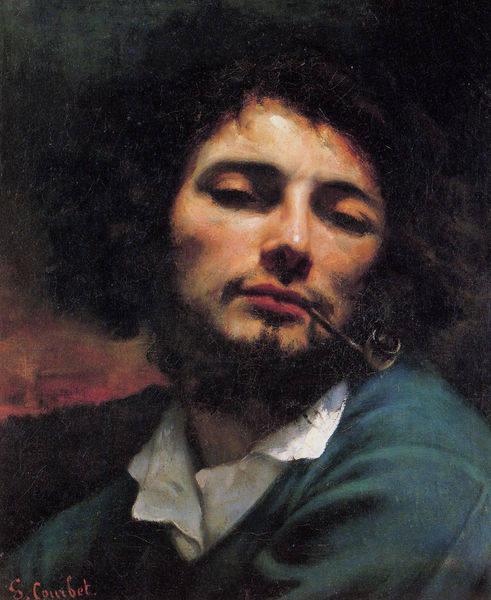
Titel: Self-Portrait: Man with Pipe, Selbstporträt: Der Mann mit der Pfeife
Künstler: Gustave Courbet
Standort: Montpellier
Institution: Musée Fabre
Schlagwörter: blau, dunkel, feuer, himmel, mann, schatten, weiß, grün, landschaft, abend, braun, frankreich, haar, hell, hintergrund, licht, mund, nase, schwarz, stirn, türkis, ölbild, blick, rot, rock, bart, hemd, jacke, jung, augen, falten, gesicht, inkarnat, kragen, vollbart, bild, bildnis, portrait, porträt, öl, dämmerung, morgen, qualm, rauch, sonne, auge, dunkelheit, haare, mantel, realismus, augenbrauen, frontal, lippen, locken, schulter, schön, schlafen, sonnenuntergang, signiert, romantik, pfeife, rauchen, glanz, maler, nachdenklich, ölfarbe, selbstporträt, geschlossen, abendrot, courbet, glut, künstler, selbstbildnis, gesciht, arrogant, jüngling, selbstportrait, gut, raucher, pfeiffe, träumen, abenddämmerung, dunkelhaarig, tabak, bärtchen, rauen, zufrieden, ungepflegt, boheme, gustave, ruachen, selbstprotrait, gustave courbet, s, vertträumt, caourbet, cambert, cambet, ojacke